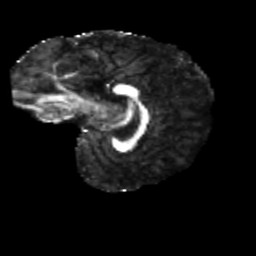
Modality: FA
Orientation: sagittal
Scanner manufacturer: siemens
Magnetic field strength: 3 T
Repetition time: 4 s
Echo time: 0.0594 s